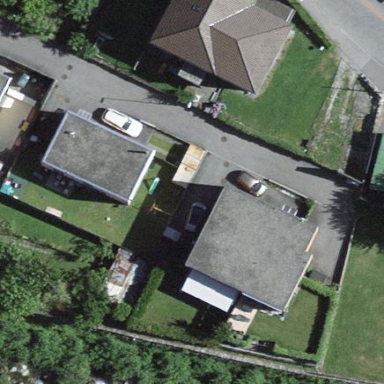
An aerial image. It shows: House with flat roof.